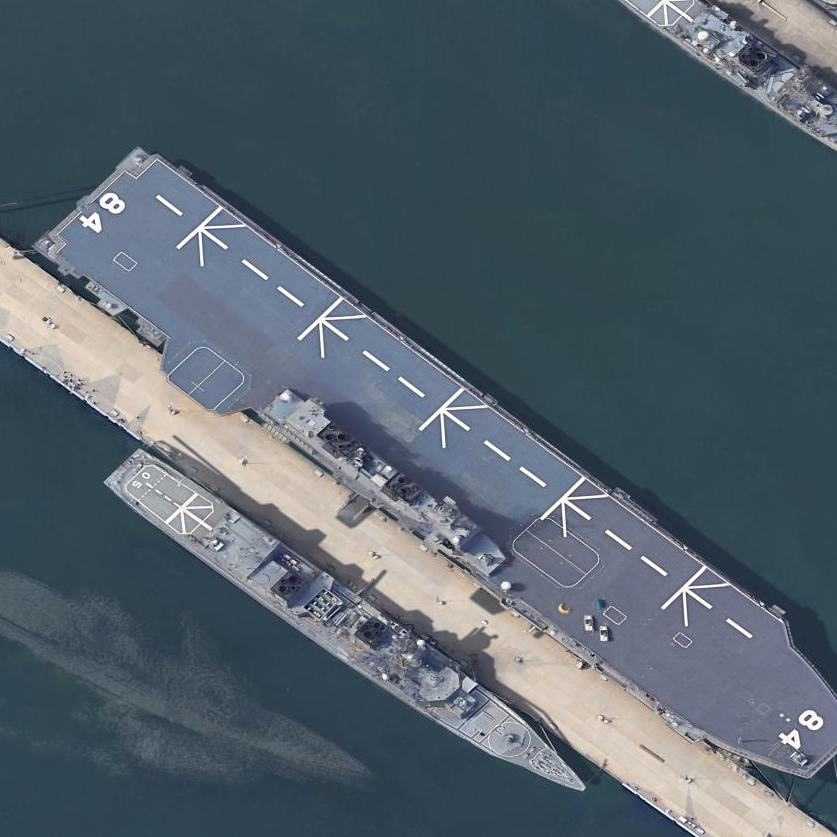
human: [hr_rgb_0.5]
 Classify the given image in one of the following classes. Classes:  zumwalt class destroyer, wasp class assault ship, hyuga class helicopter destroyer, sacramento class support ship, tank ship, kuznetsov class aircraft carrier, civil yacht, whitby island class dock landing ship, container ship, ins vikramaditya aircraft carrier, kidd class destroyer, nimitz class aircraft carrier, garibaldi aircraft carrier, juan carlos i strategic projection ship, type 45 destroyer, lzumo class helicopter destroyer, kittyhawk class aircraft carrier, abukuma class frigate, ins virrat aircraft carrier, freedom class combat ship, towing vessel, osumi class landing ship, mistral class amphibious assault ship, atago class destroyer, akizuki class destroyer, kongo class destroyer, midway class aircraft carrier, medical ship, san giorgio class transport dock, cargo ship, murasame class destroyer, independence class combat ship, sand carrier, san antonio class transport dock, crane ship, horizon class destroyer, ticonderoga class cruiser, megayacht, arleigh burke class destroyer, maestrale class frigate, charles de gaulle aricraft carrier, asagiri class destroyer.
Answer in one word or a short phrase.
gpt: Lzumo class helicopter destroyer